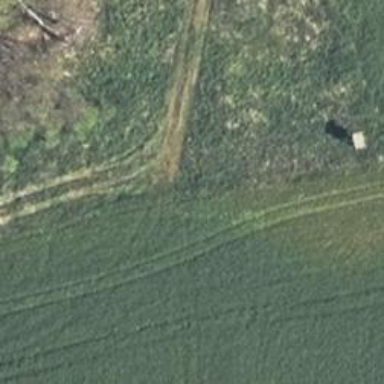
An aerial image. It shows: Grass track with grade3 tracktype.